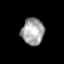
Tissue: skin
Cell type: Epithelial cells
Senescence score: 0.268
Nuclear area (px): 593
Mean DAPI intensity: 163.288